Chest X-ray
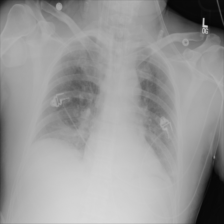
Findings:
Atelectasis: negative
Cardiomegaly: negative
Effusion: negative
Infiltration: negative
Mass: negative
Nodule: negative
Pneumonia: negative
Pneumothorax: negative
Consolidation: negative
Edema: negative
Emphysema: negative
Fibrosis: negative
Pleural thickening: negative
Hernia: negative